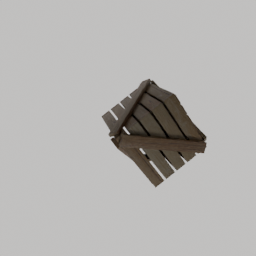
Label: tools